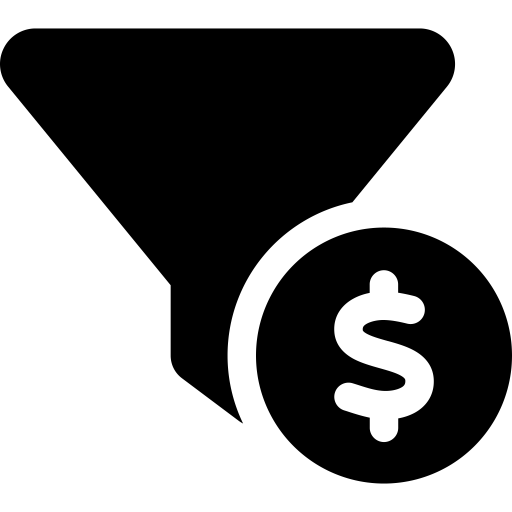
Tags: icon, FontAwesome, fa-icon, solid, filter, circle, dollar